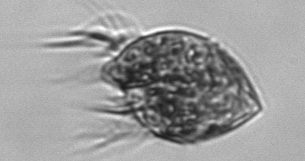
Label: Strombidium_morphotype1